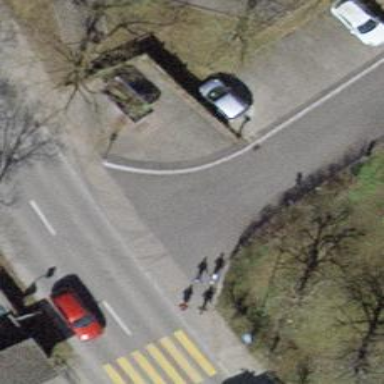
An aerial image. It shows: Asphalt sidewalk.